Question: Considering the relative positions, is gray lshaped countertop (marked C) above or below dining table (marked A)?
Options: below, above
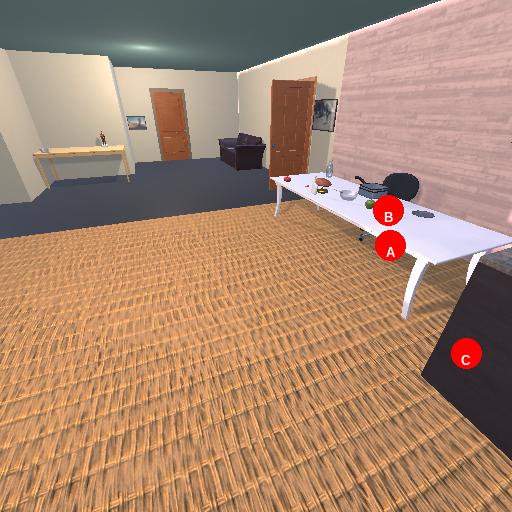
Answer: below